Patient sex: F
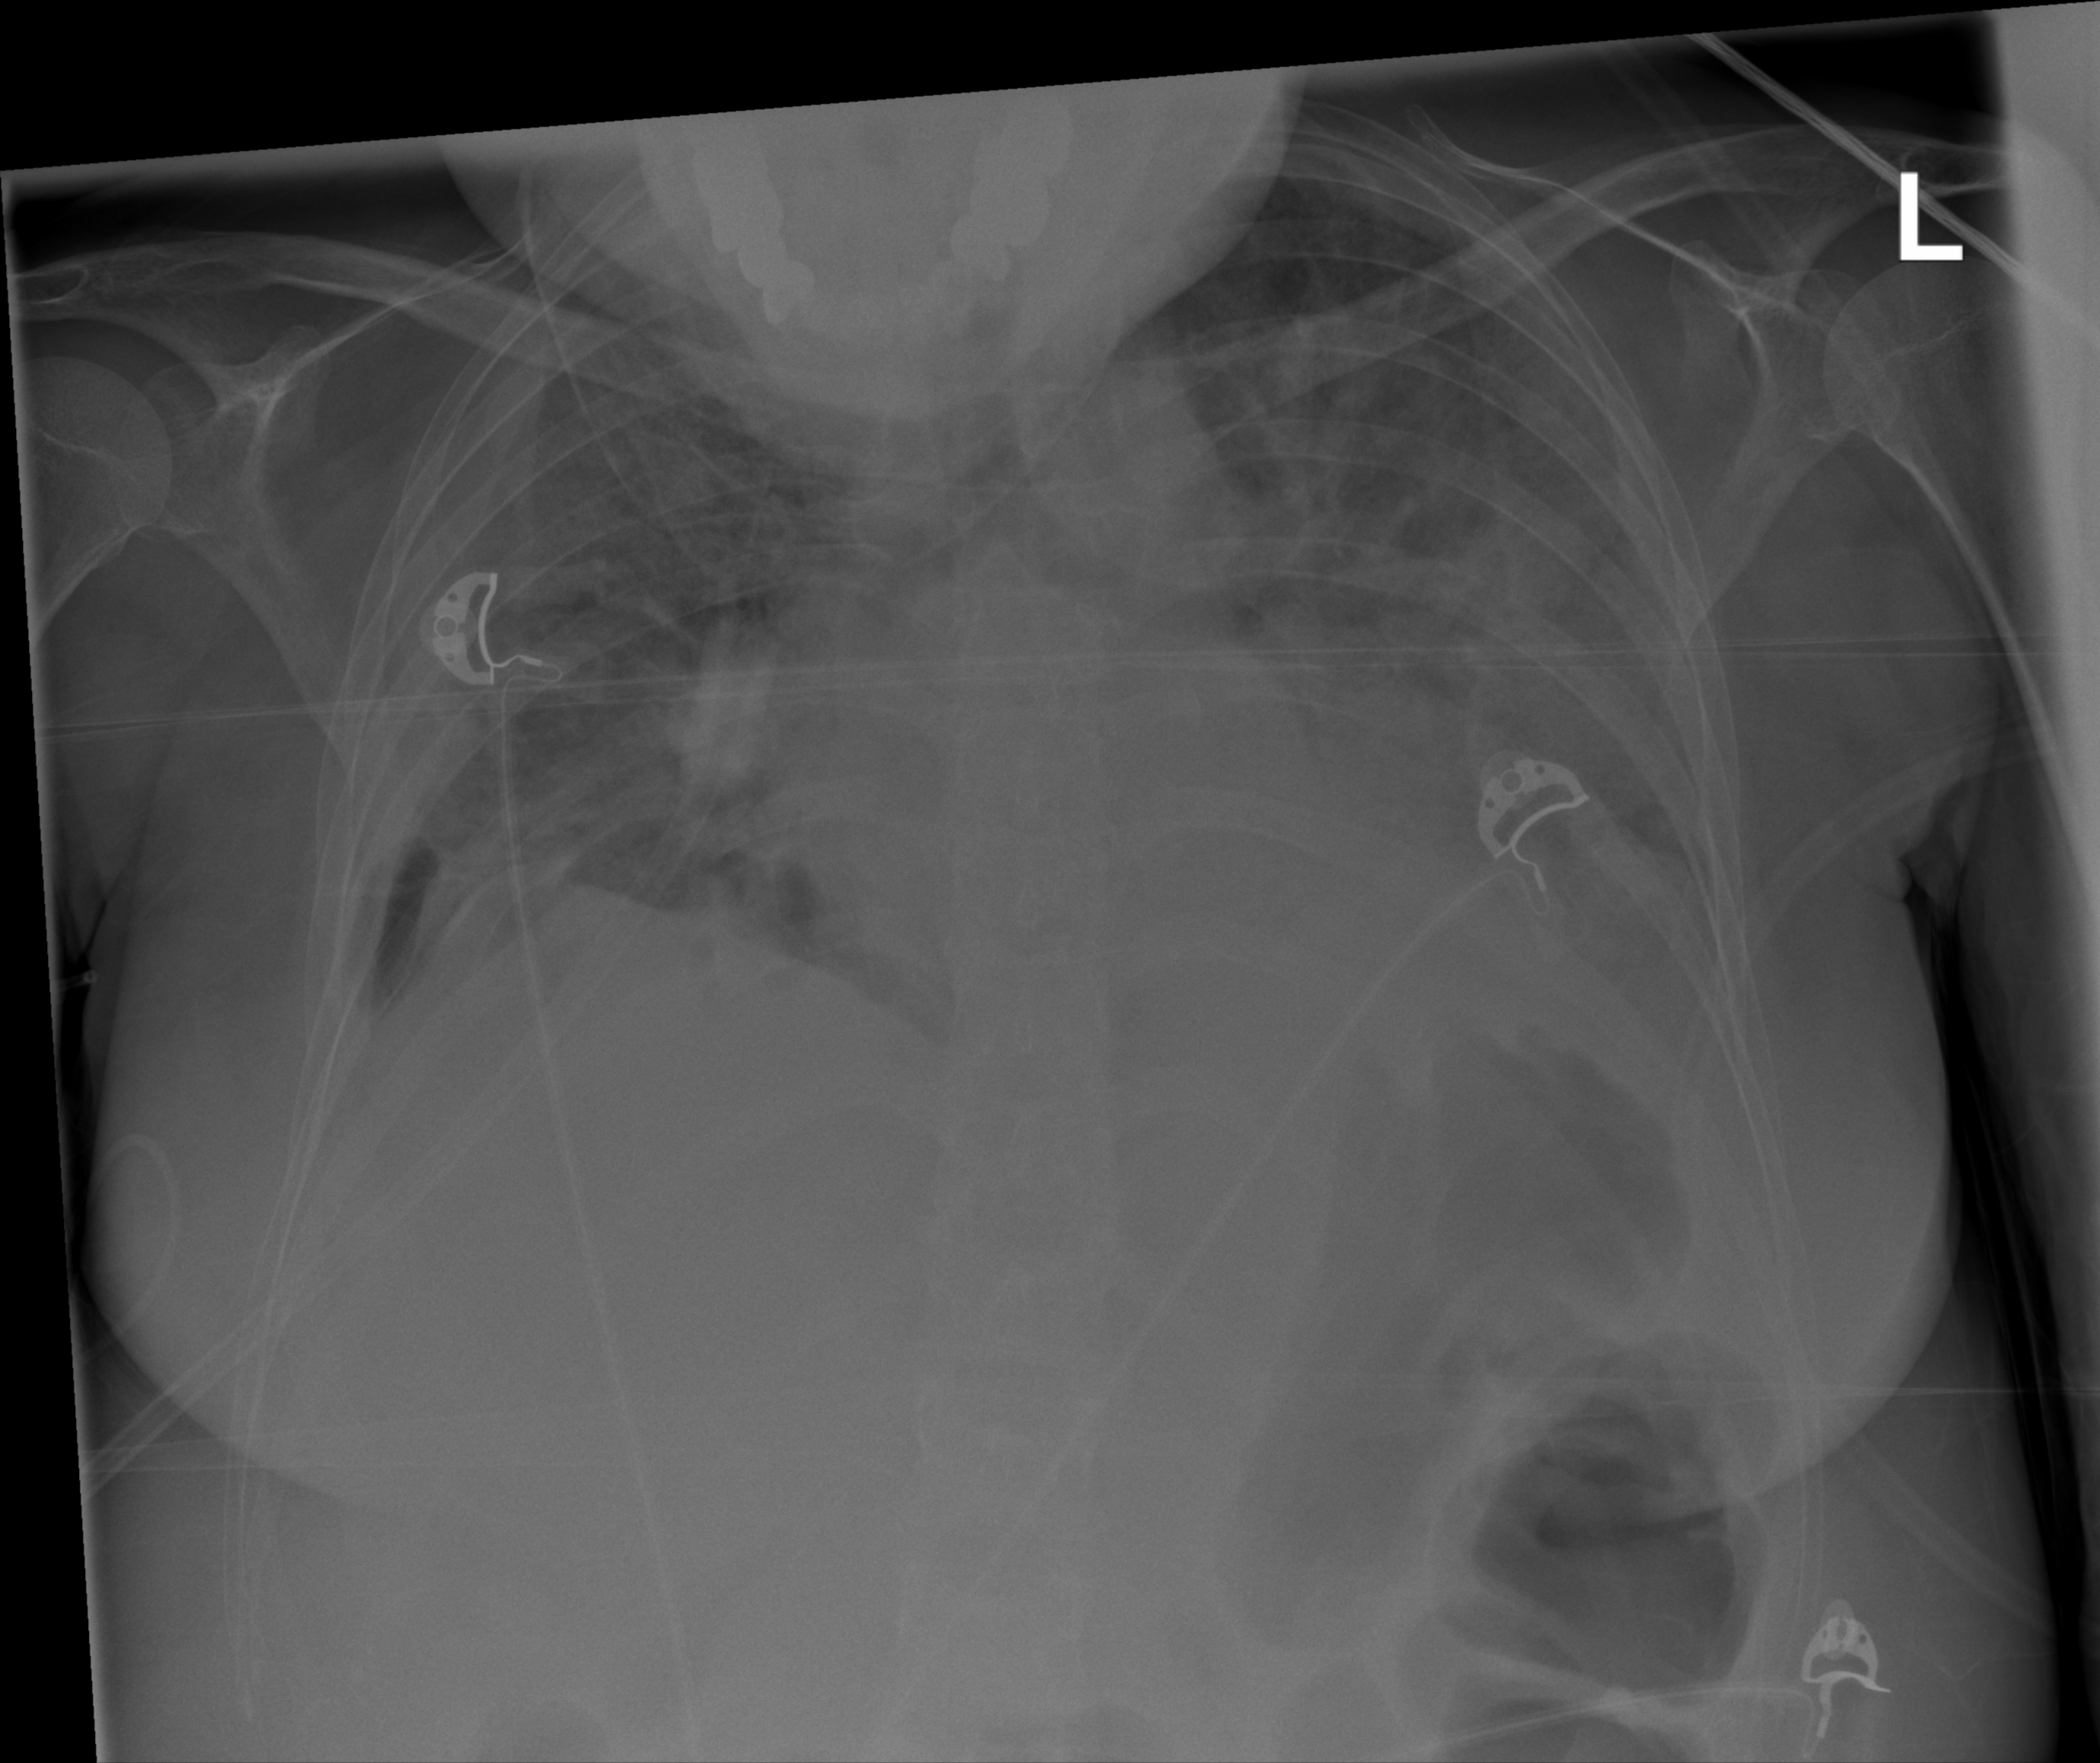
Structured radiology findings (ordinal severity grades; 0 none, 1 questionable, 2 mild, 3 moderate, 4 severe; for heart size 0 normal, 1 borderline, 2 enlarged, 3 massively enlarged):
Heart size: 2
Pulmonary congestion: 2
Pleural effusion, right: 2
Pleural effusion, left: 2
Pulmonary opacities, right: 3
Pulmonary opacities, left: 3
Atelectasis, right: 2
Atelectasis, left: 2